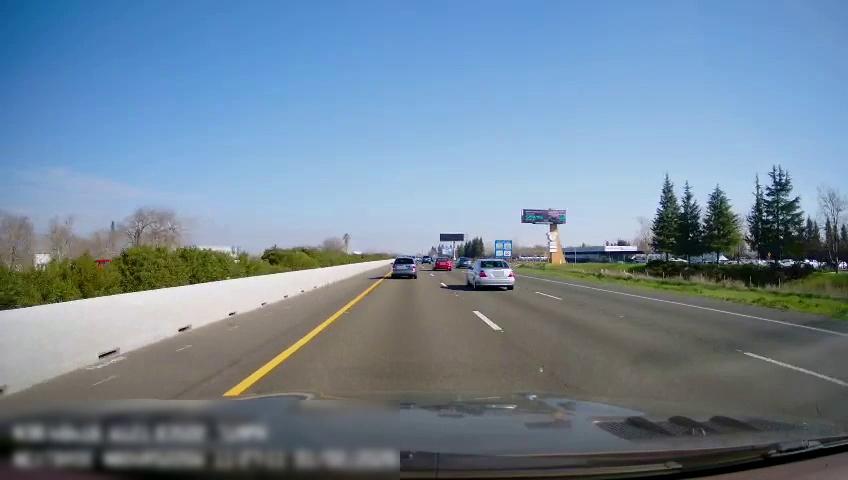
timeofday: Day
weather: Sunny
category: Drivable Space
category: Vehicles | SUV
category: Vehicles | SUV
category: Vehicles | Car
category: Vehicles | Car
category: Vehicles | SUV
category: Vehicles | Car
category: Lanes | Current Lane
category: Lanes | Current Lane
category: Lanes | Alternate Lane
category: Lanes | Alternate Lane
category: Traffic | Signs